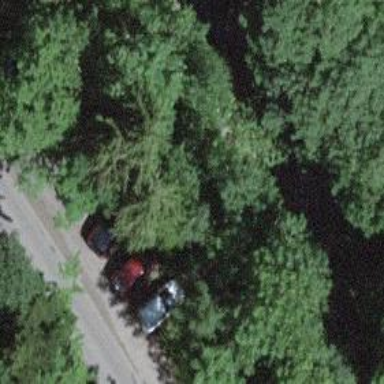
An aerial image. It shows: Parking area.